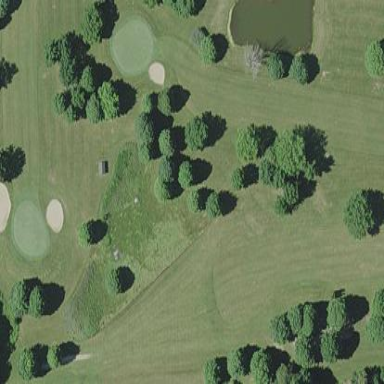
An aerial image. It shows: Golf fairway surrounded by grass.